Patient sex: M
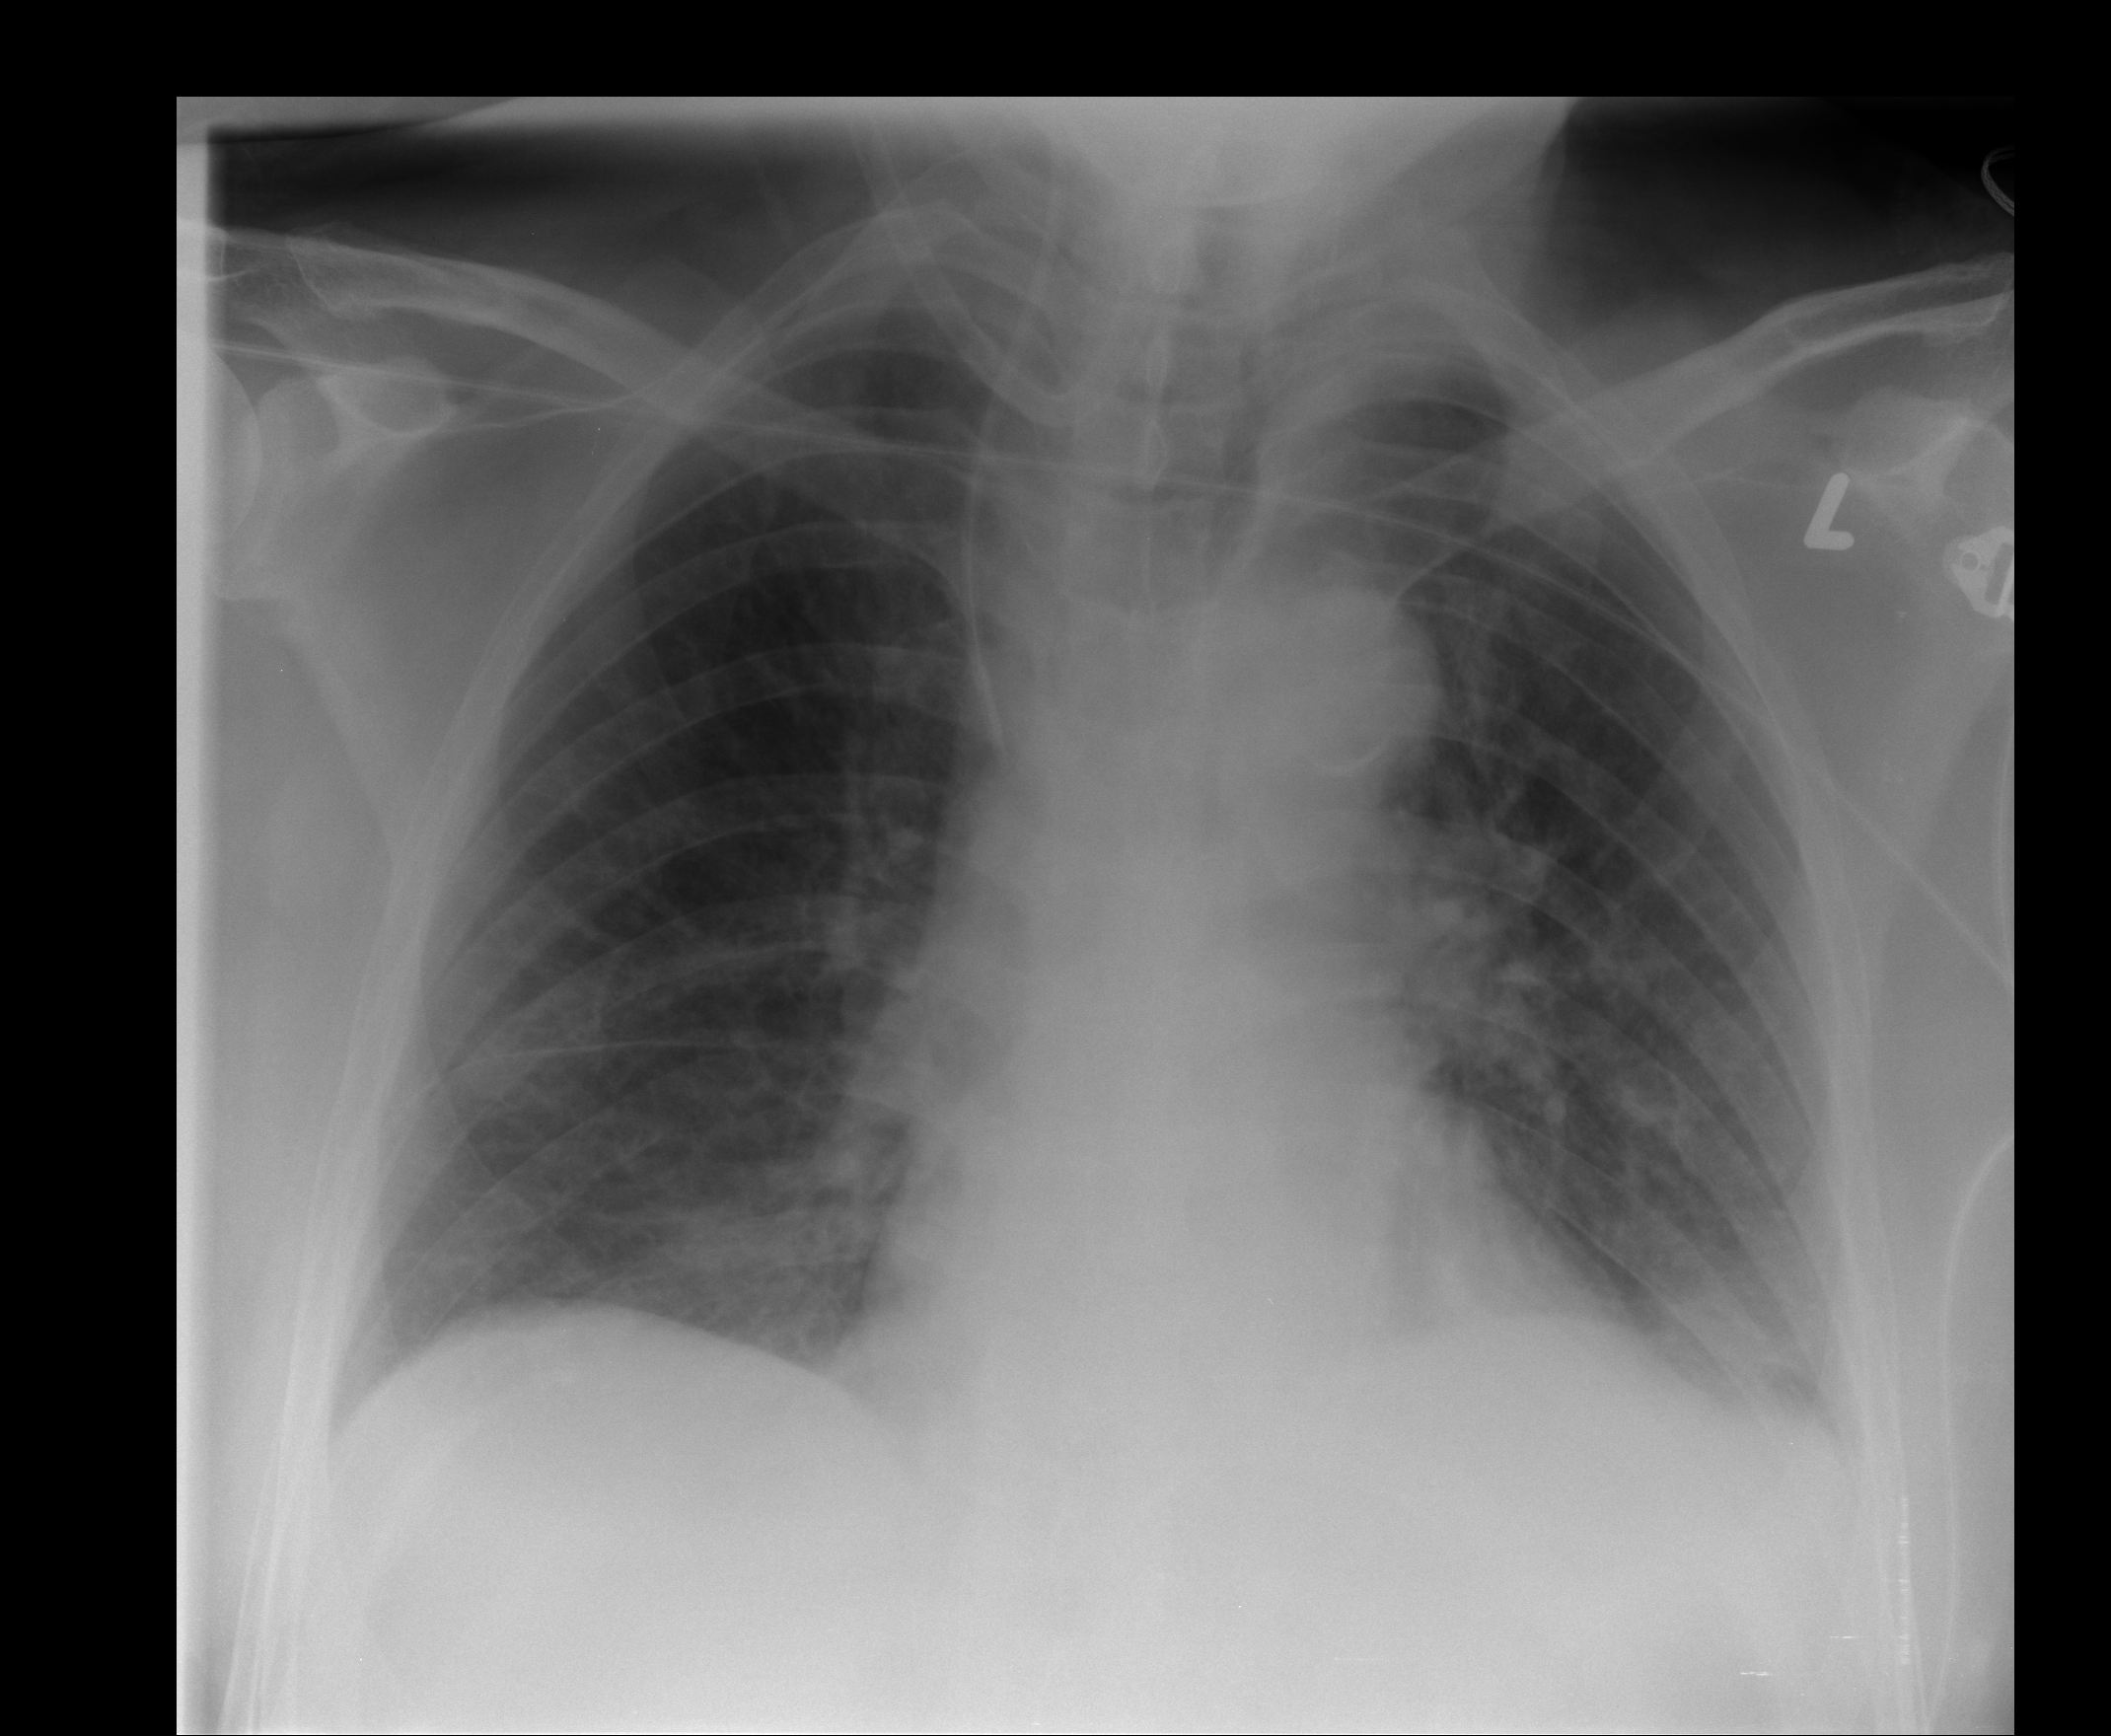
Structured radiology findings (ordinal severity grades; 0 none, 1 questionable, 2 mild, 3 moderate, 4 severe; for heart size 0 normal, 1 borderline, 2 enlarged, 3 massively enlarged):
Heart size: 0
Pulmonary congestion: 2
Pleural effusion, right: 0
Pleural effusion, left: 1
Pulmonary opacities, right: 0
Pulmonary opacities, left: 0
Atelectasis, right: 2
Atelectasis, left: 2